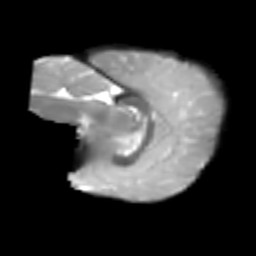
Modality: T2w
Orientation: sagittal
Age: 6
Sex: female
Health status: healthy